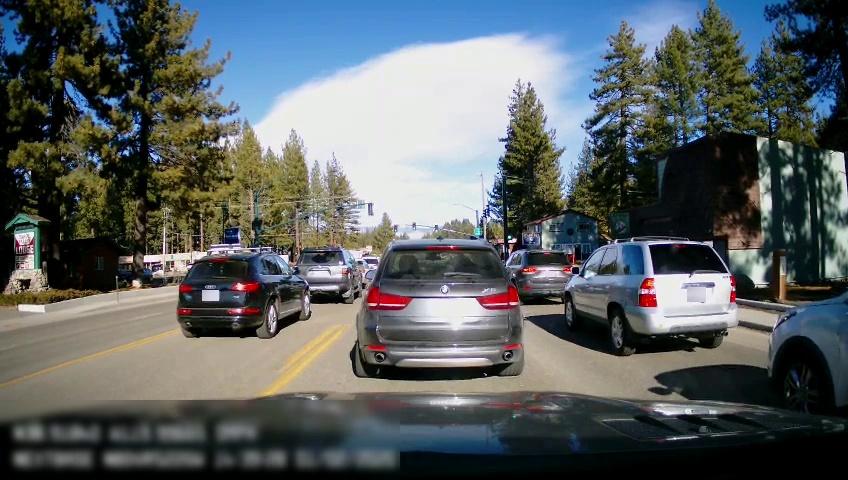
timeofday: Day
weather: Sunny
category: Drivable Space
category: Vehicles | SUV
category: Vehicles | Car
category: Vehicles | SUV
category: Vehicles | SUV
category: Vehicles | SUV
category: Vehicles | SUV
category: Vehicles | Car
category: Vehicles | SUV
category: Vehicles | SUV
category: Lanes | Opposite Lane
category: Lanes | Current Lane
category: Lanes | Current Lane
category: Traffic | Lights
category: Traffic | Signs
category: Traffic | Lights
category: Traffic | Lights
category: Traffic | Lights